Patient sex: M
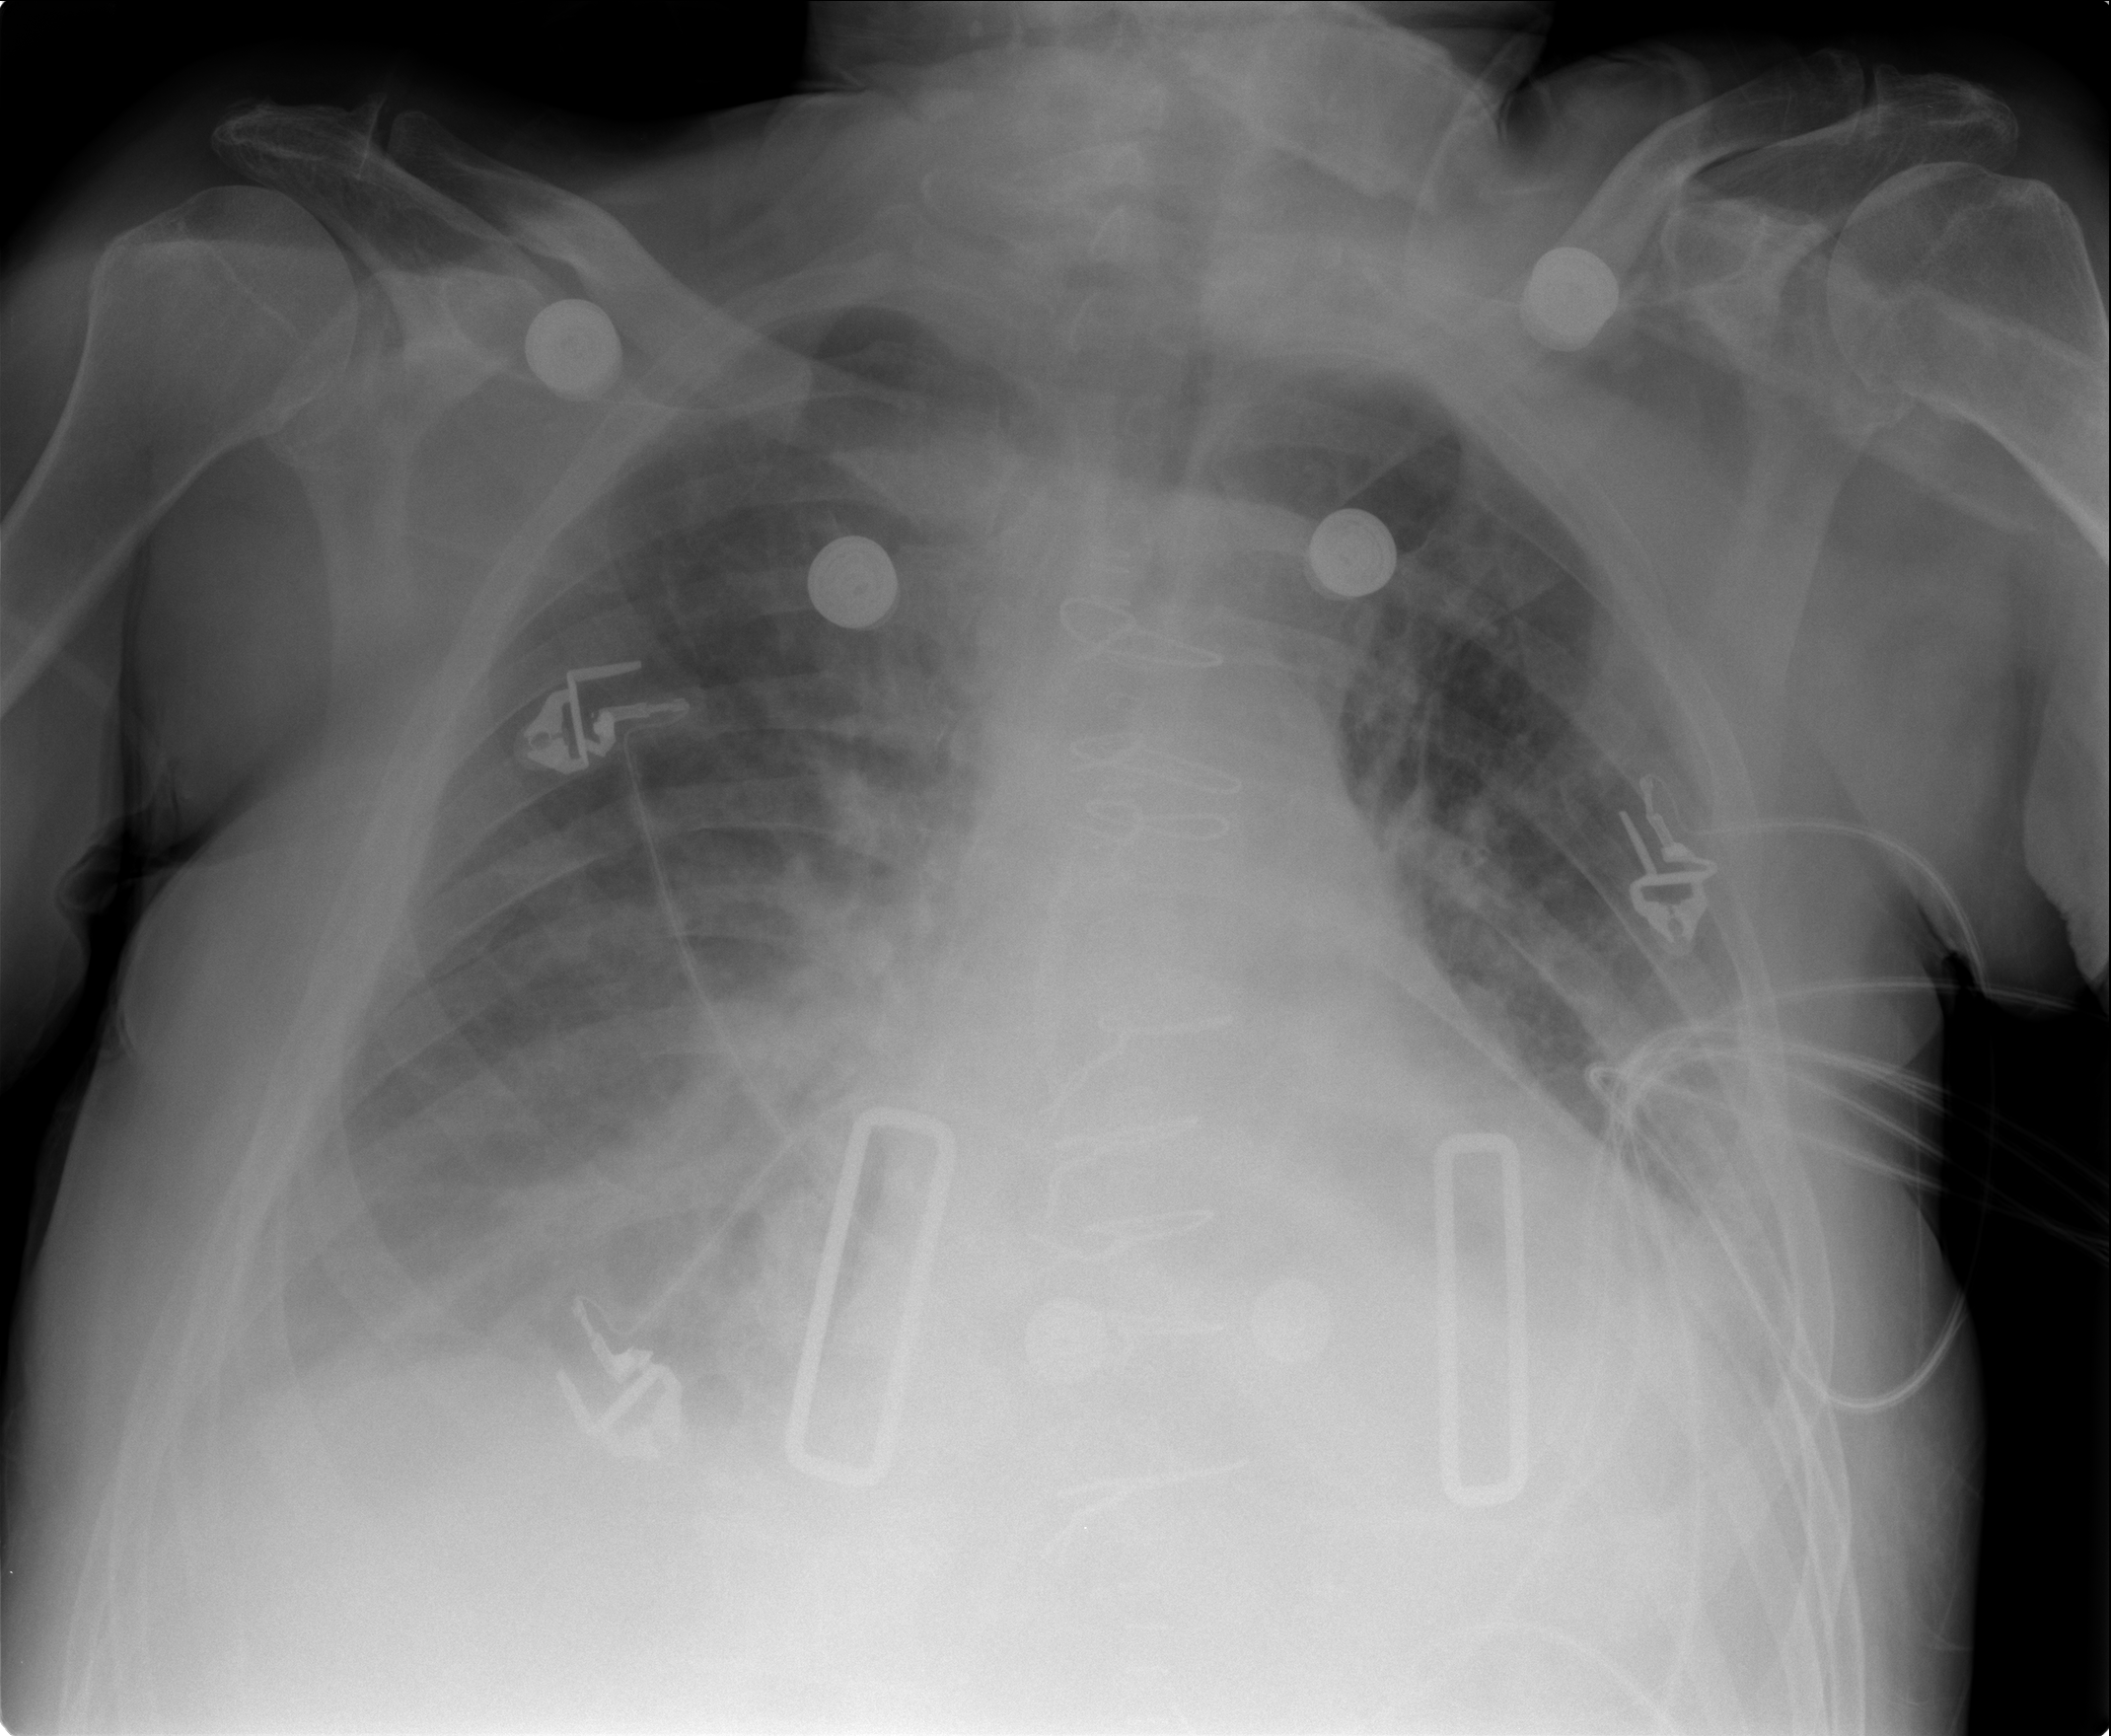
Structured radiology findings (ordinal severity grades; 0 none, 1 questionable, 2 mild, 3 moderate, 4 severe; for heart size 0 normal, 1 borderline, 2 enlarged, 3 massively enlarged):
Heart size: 2
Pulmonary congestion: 1
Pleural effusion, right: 2
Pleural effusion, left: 1
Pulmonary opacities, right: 0
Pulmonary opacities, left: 0
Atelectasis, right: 2
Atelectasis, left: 1